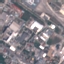
Label: Industrial